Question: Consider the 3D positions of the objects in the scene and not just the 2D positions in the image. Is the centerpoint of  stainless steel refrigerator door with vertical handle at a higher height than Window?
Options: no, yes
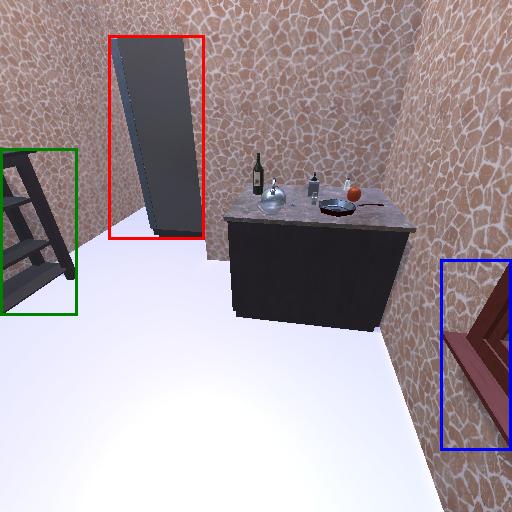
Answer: no